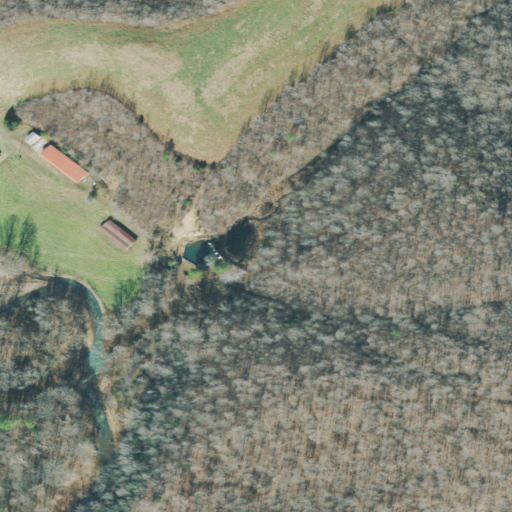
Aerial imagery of valley in Tennessee named Fall Hollow containing deciduous forest, shrub, pasture, mixed forest, open development, and low intensity development